Question: I am trying to move subplots closer together with R.
What I am doing is basically not important, but just for the sake of fast reproducing, here is the code:
'''
library(igraph)
library(plyr)
g<-graph.ring(10)
setEPS()
postscript( 'out.eps', horizontal=F, onefile=F, paper="special", fonts=c("serif", "Palatino"))
par( mfrow = c( 1, 5 ) )
for (i in 1:5){
plot(g)
title(main='title', cex.main=1.2)
}
dev.off()
'''
and as an output I am getting:
I know that I can organize it in a 2x3 layout, not 1x5, but this is not important.
The thing is, that there is a lot of free space between each subplots, and I would like to place them as tight as possible.
Is there a way to achieve it?
P.S. <URL> sounds like relevant, but in fact it is not.
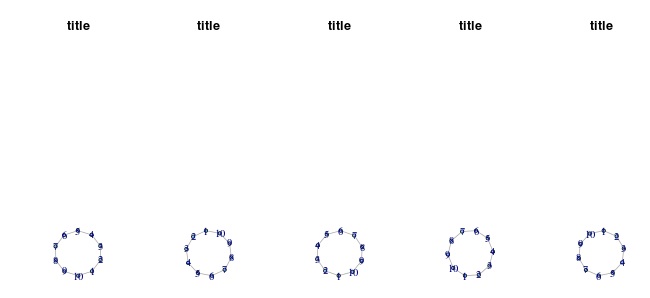
Answer: You just need to add:
'''
par(mar = c(5,0,4,0))
'''
to adjust the margins of each plot. There is another way of adjusting the margins by setting 'mai'